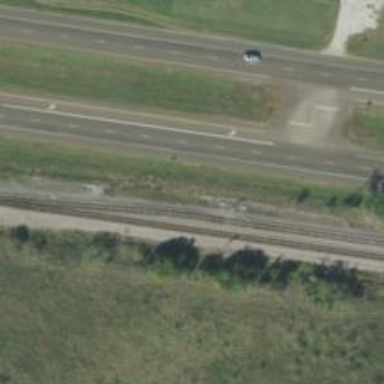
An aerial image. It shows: Railway siding with rails.